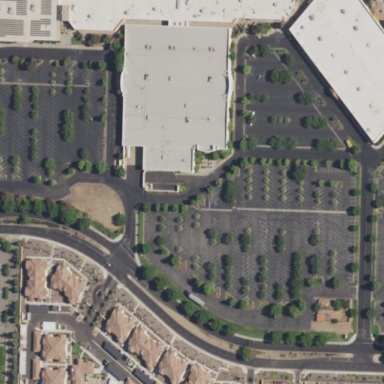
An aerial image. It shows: Retail building in mall.